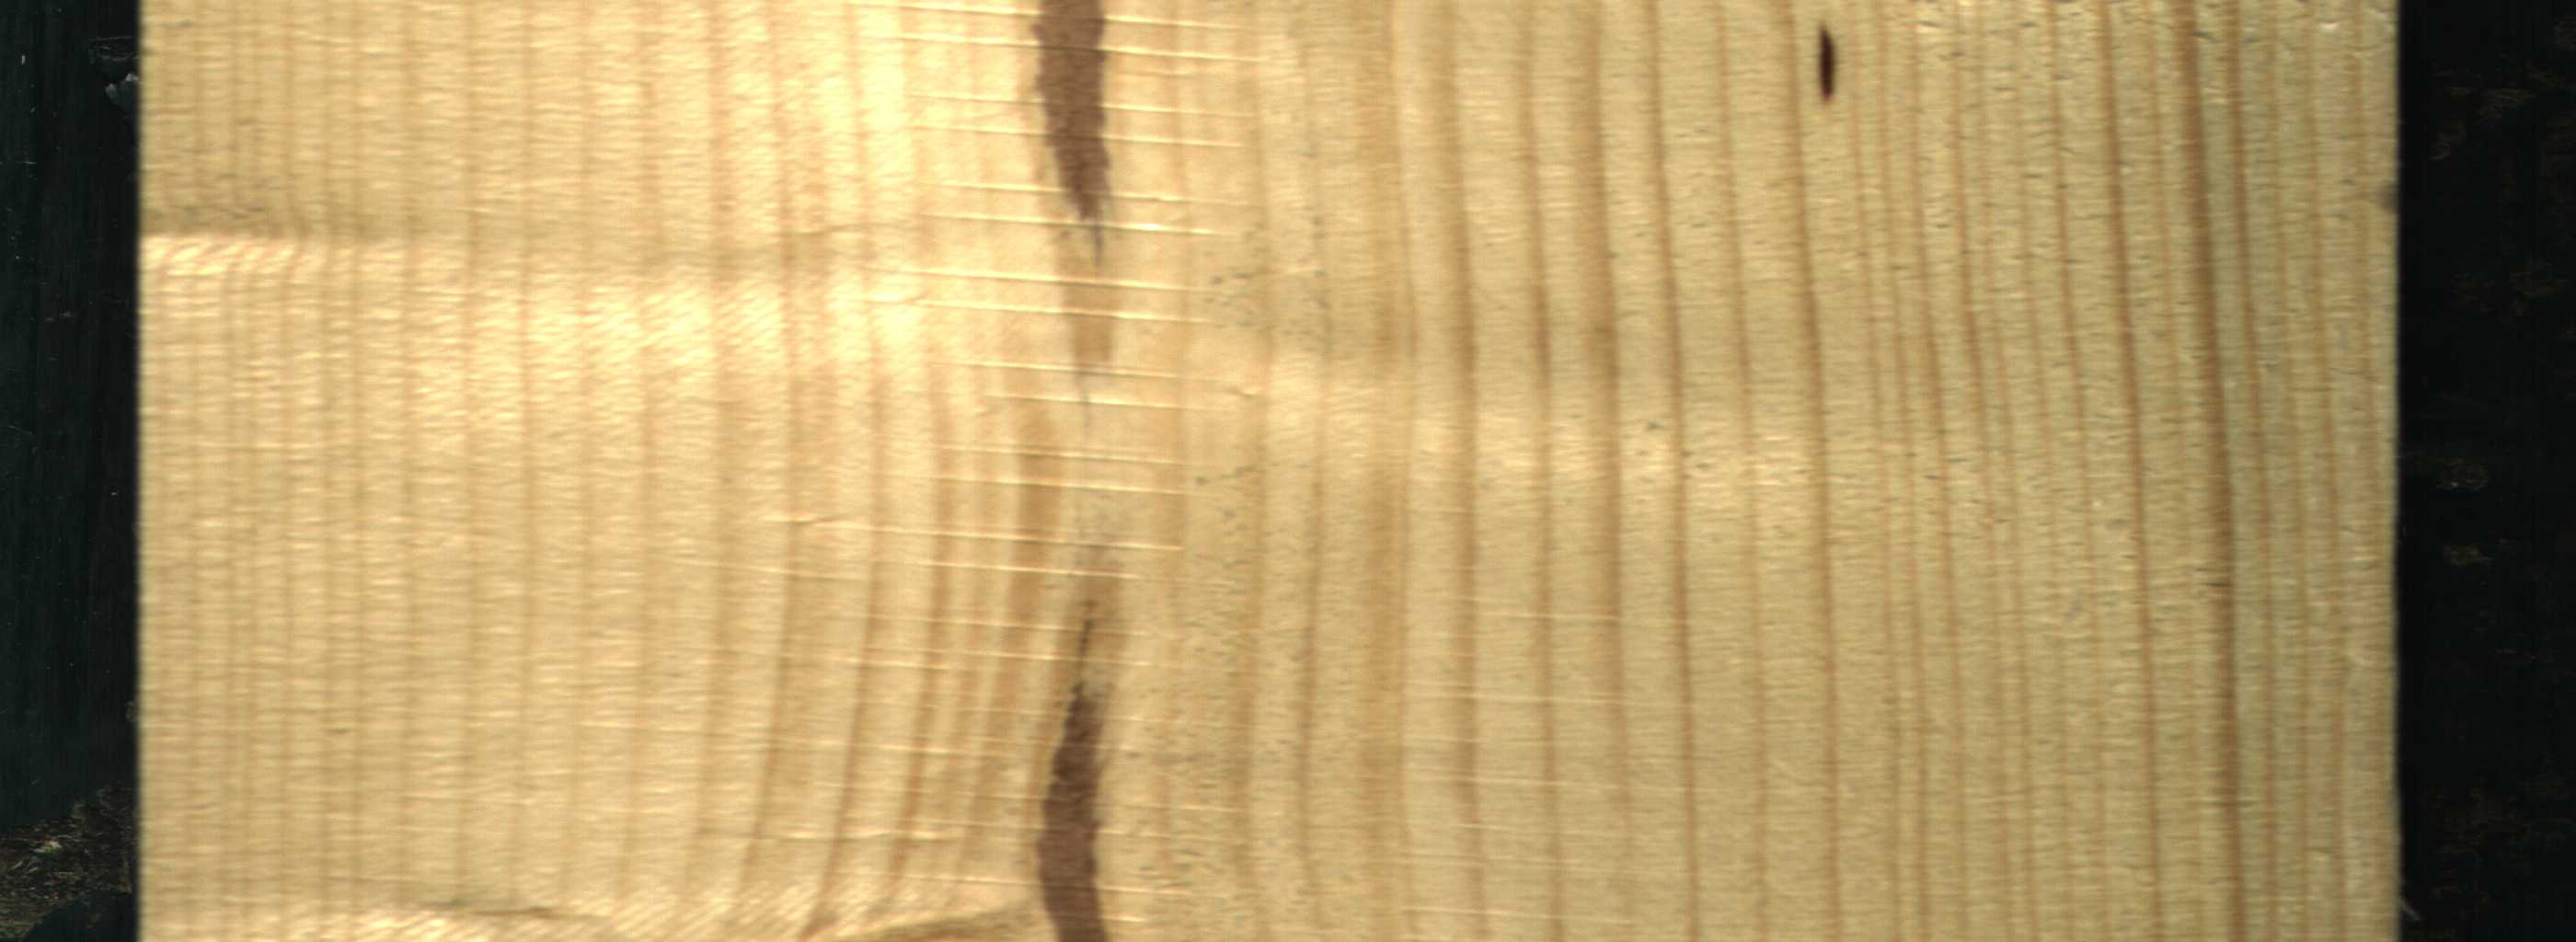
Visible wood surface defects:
Marrow
Marrow
resin
Live_Knot